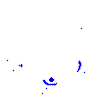
Particle: electron